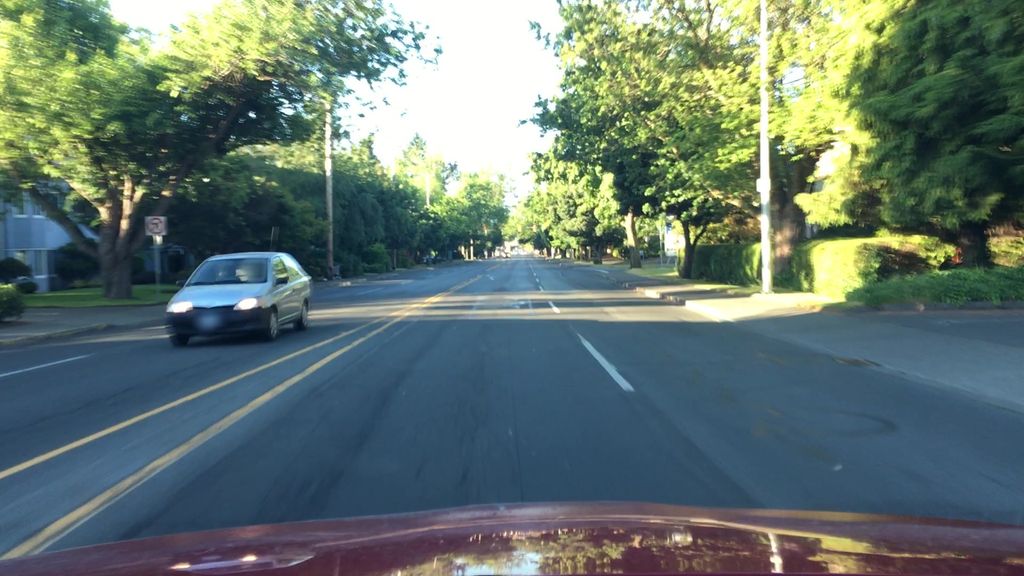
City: victoria